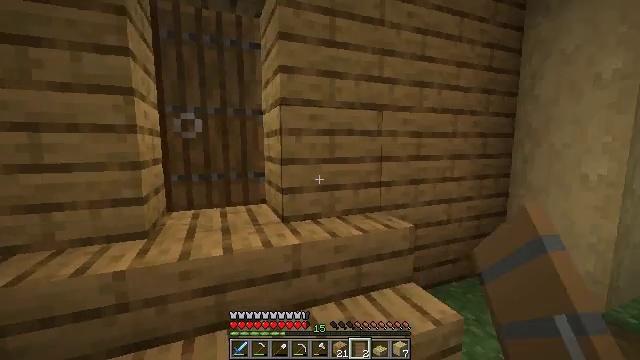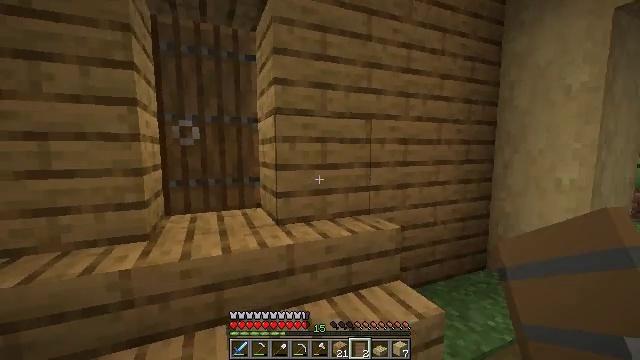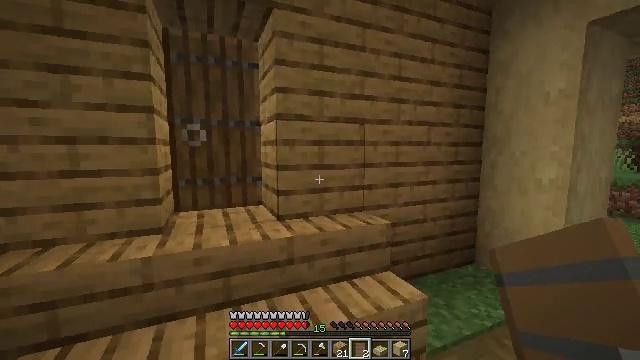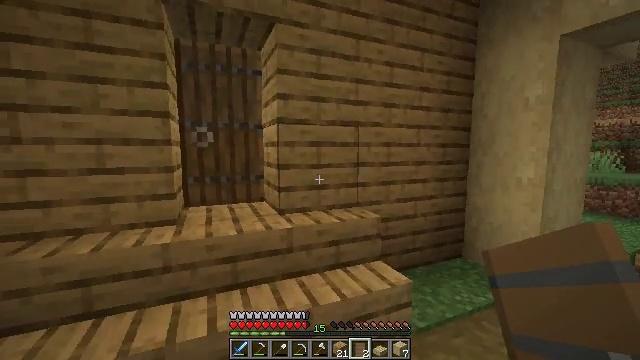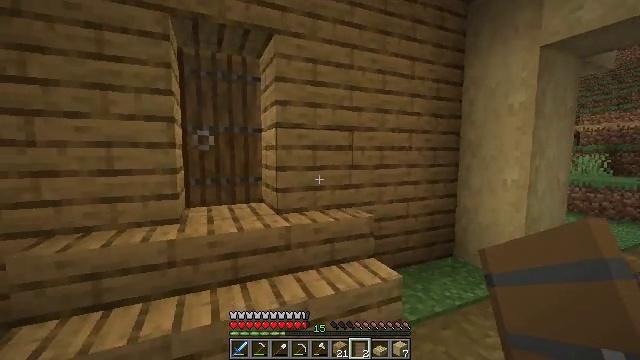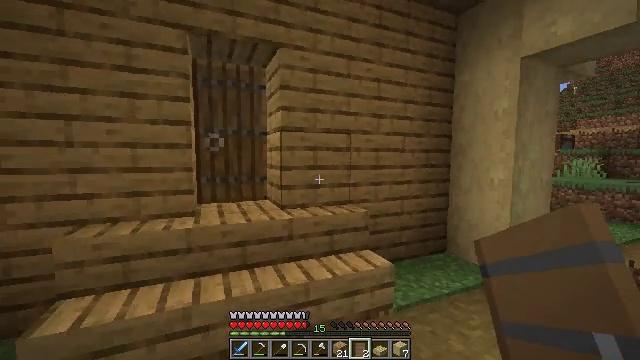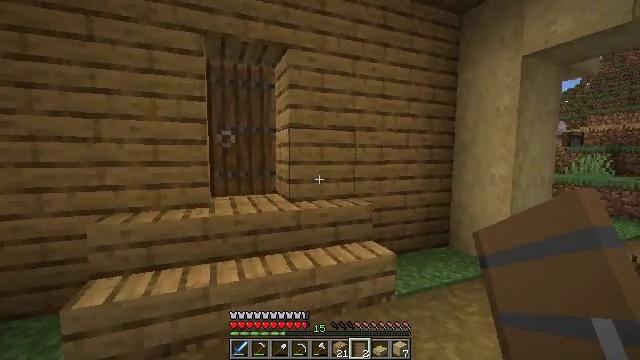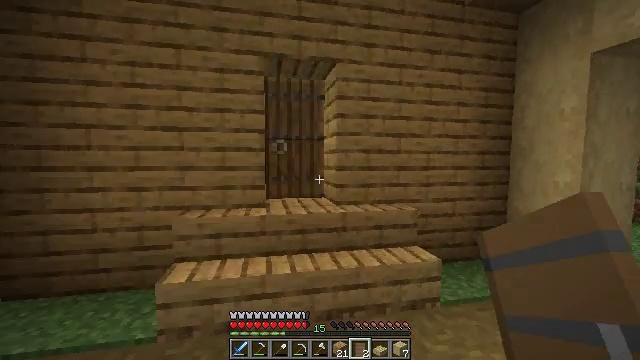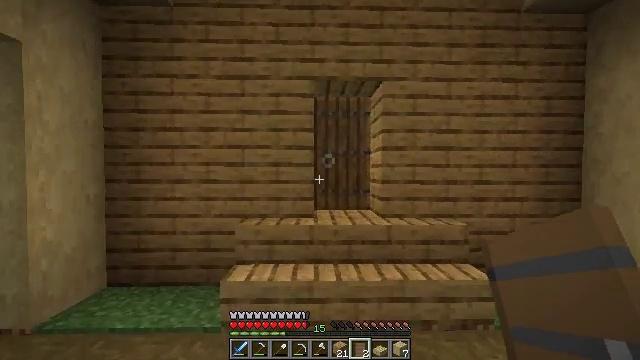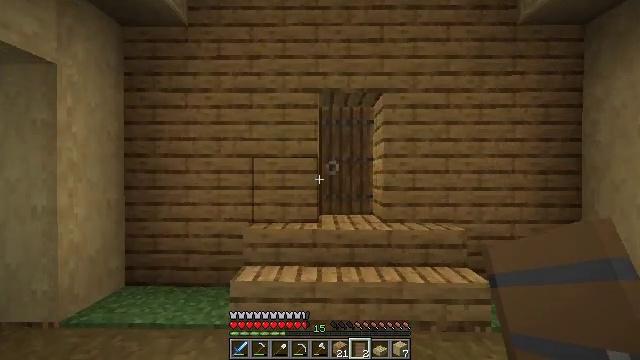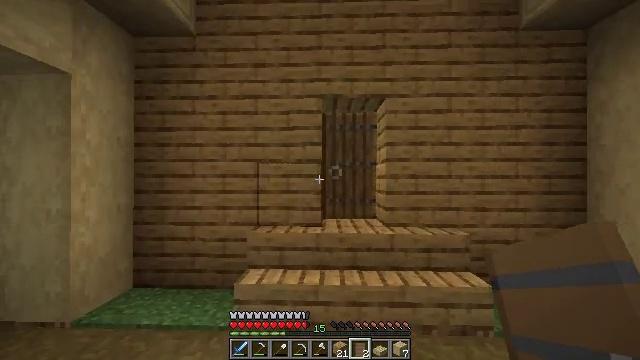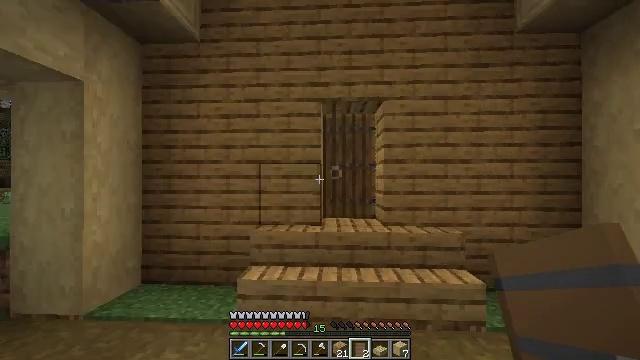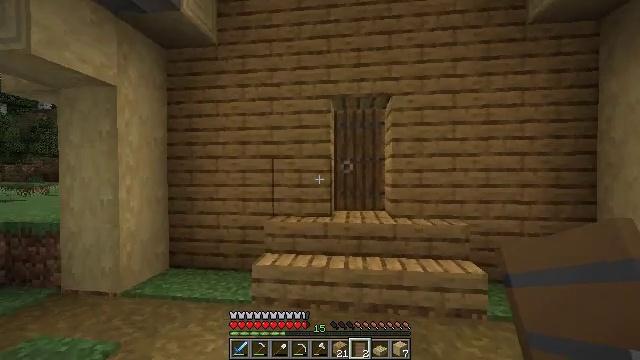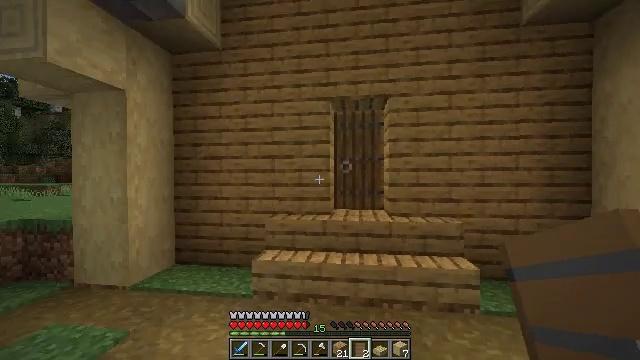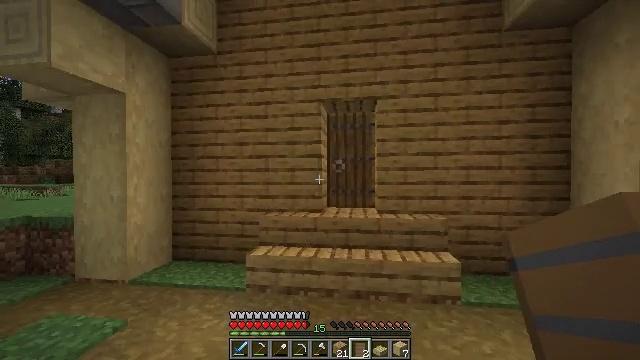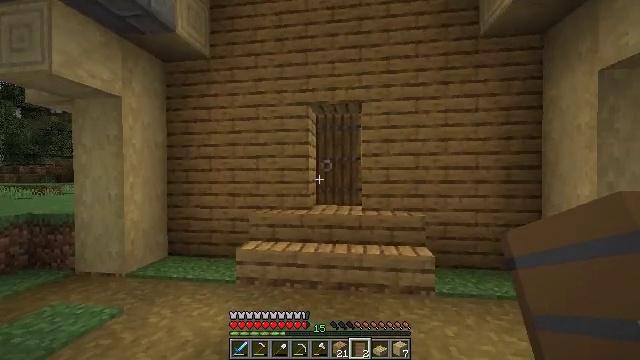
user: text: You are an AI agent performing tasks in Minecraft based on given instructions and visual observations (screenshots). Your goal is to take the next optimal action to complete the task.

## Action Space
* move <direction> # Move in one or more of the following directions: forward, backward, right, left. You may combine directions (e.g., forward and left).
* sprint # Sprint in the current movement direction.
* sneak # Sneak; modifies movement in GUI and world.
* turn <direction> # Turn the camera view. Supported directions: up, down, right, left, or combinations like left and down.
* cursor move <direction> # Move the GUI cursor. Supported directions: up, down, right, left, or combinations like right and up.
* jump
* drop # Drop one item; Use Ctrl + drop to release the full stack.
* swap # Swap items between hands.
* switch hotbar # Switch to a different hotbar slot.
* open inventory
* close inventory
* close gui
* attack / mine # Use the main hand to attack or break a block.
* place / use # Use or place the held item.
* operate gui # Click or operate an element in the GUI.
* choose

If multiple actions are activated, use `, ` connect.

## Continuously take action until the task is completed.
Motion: motion action
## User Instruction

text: Use the crafting table to make an oak fence.
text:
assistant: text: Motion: move back, turn right and up
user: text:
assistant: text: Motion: move back
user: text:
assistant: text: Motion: move back
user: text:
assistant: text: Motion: move back
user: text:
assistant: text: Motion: move back
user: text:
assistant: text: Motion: move back, turn left
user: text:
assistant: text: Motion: move back, turn left and up
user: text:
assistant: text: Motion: move back and move right, turn left and up
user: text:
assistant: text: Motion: move back and move right, turn left and up
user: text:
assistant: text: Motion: move back and move right, turn left
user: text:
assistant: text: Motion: move back and move right, turn left
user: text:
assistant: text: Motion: move back and move right, turn left and down
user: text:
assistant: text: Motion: move back and move right, turn left
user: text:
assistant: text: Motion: move back and move right
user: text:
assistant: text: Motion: move back and move right
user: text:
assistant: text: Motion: move back
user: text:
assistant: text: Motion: move back
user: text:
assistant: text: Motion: move back
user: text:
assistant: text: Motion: turn up
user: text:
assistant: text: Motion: turn left and up
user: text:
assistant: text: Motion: turn left and up
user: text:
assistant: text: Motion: turn left and up
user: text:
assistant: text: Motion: turn left and up
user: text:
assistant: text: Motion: no_op
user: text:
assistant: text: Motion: move forward
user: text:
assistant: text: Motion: move forward
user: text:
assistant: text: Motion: move forward, turn up
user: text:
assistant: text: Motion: move forward
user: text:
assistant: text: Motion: move forward
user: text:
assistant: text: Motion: move forward